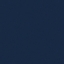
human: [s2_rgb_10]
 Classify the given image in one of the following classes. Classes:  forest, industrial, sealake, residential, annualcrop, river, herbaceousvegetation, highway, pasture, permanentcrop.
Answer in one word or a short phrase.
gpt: SeaLake